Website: ulta-beauty
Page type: billing-address
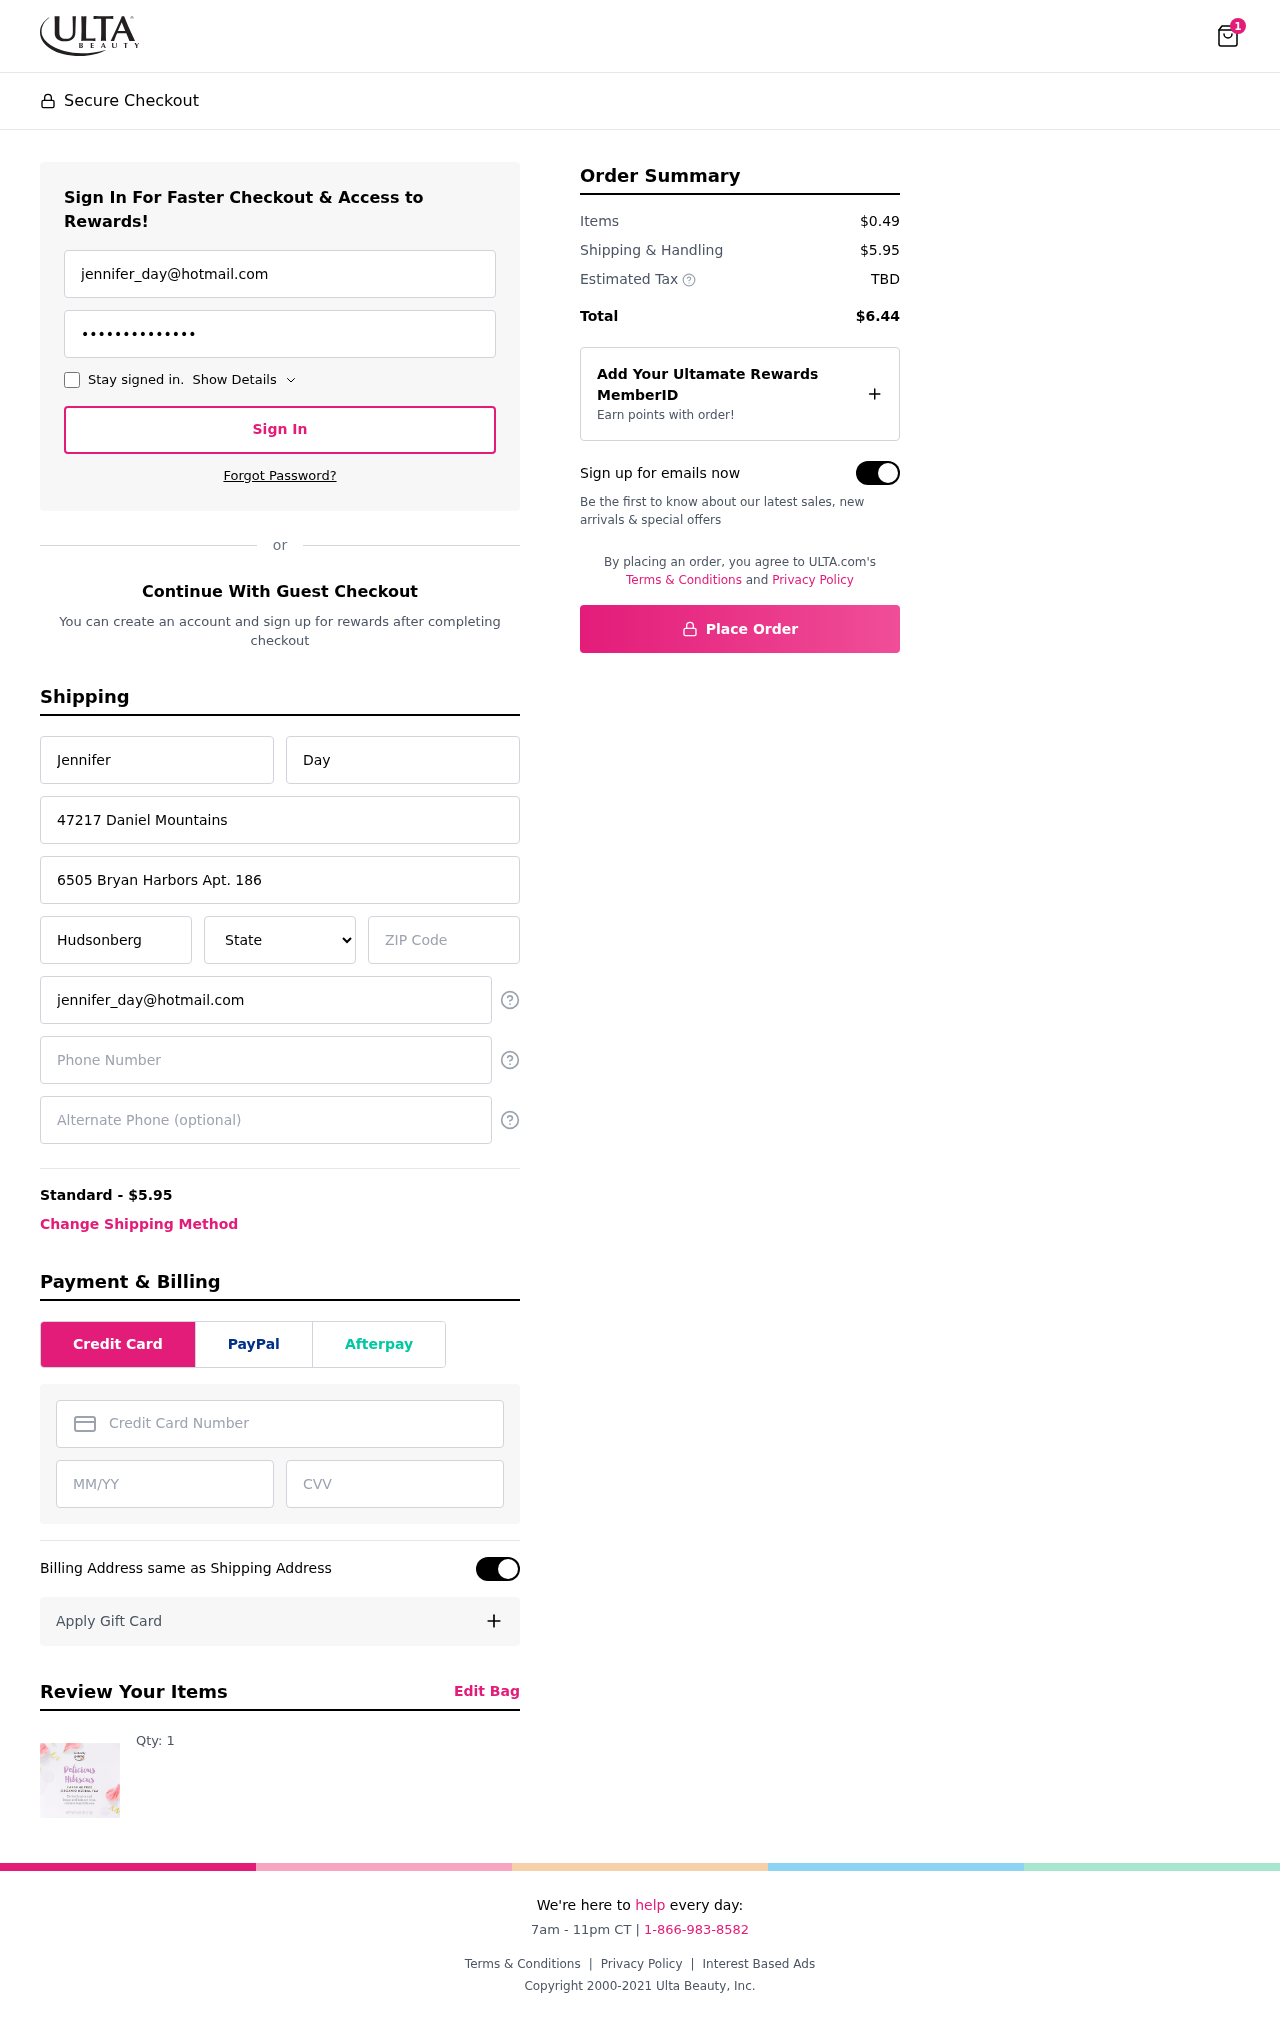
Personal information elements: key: PII_STATE
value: Oklahoma
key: PII_EMAIL
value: jennifer_day@hotmail.com
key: PII_FIRSTNAME
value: Jennifer
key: PII_LASTNAME
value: Day
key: PII_STREET
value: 47217 Daniel Mountains
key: PII_STREET2
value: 6505 Bryan Harbors Apt. 186
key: PII_CITY
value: Hudsonberg
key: PII_POSTCODE
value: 14767
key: PII_PHONE
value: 3787756216
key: PII_CARD_NUMBER
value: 6011 8271 9181 6271
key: PII_CARD_EXPIRY
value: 08/27
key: PII_CARD_CVV
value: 417
Product elements: key: PRODUCT1_QUANTITY
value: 1
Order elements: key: ORDER_NUM_ITEMS
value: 1
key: ORDER_SHIPPING_COST
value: $5.95
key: ORDER_SUBTOTAL
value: $0.49
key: ORDER_TOTAL
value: $6.44